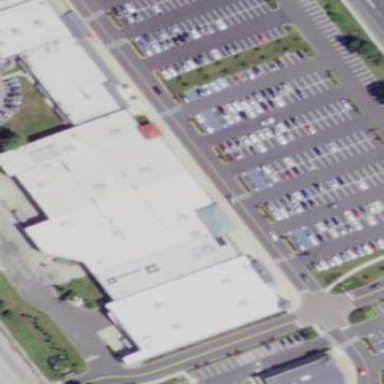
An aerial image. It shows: Retail building housing department store.